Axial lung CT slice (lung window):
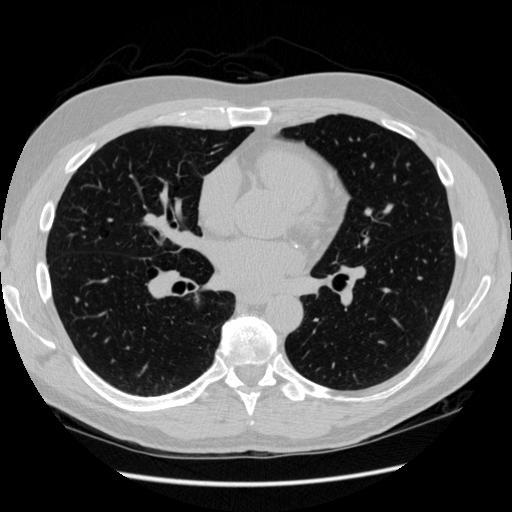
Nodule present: no